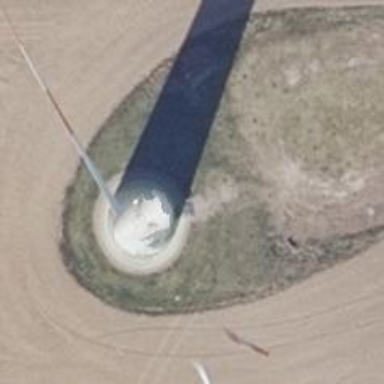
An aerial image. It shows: Wind generator using horizontal axis wind turbines.